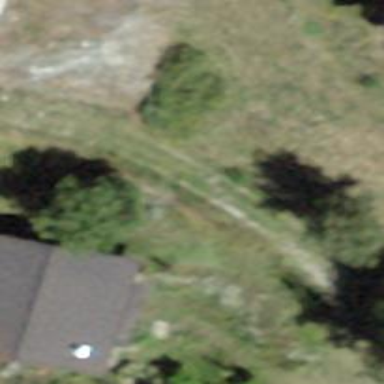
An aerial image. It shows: Pebblestone track with grade2 tracktype.